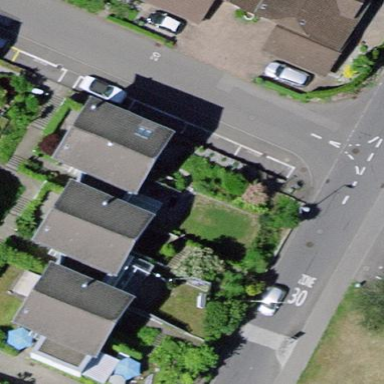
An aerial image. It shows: Terrace building.